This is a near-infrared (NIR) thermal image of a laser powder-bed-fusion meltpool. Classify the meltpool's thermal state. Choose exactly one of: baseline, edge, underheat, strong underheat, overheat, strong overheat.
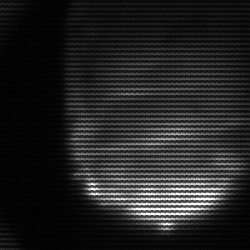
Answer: edge